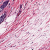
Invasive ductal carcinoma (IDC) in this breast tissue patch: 0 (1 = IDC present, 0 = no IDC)